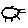
Label: sun